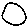
Label: circle